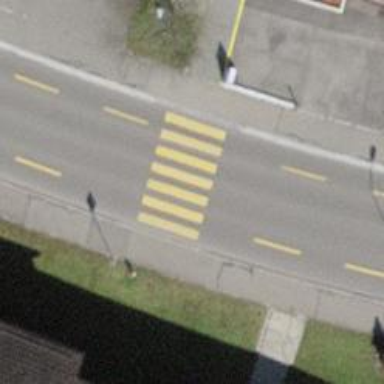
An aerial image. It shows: Tertiary road with asphalt surface including cycle lane.